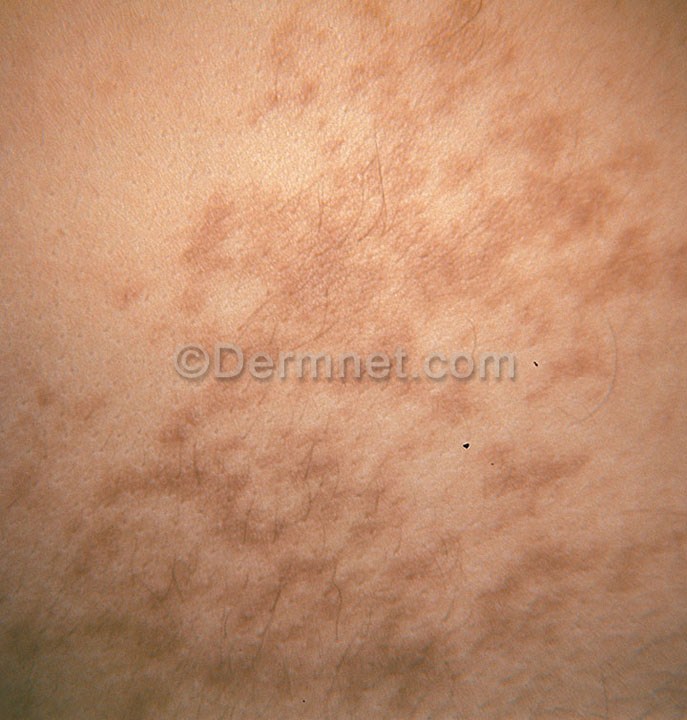
Disease: Melanoma Skin Cancer Nevi and Moles